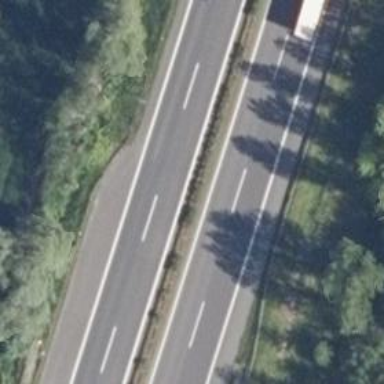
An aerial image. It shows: Asphalt motorway.